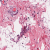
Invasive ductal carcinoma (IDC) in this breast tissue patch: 0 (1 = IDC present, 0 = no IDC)